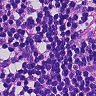
Metastatic tissue present: yes